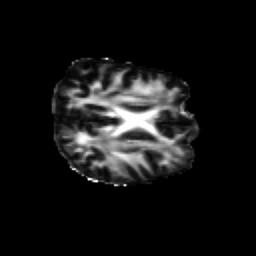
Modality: FA
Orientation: axial
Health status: healthy
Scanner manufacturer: siemens
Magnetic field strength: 3 T
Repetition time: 10 s
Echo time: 0.092 s